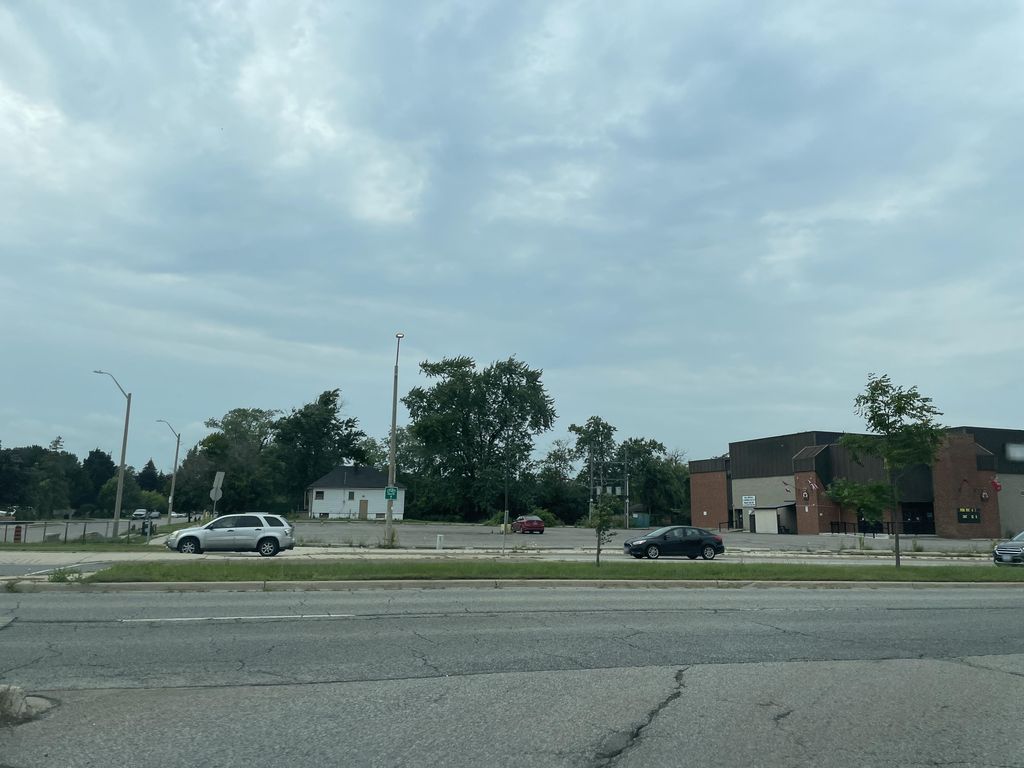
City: hamilton